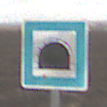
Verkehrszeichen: Tunnel
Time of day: MorningAfternoon
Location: Outdoor (Nature)
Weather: Overcast
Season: NotSpecified
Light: Natural